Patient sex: F
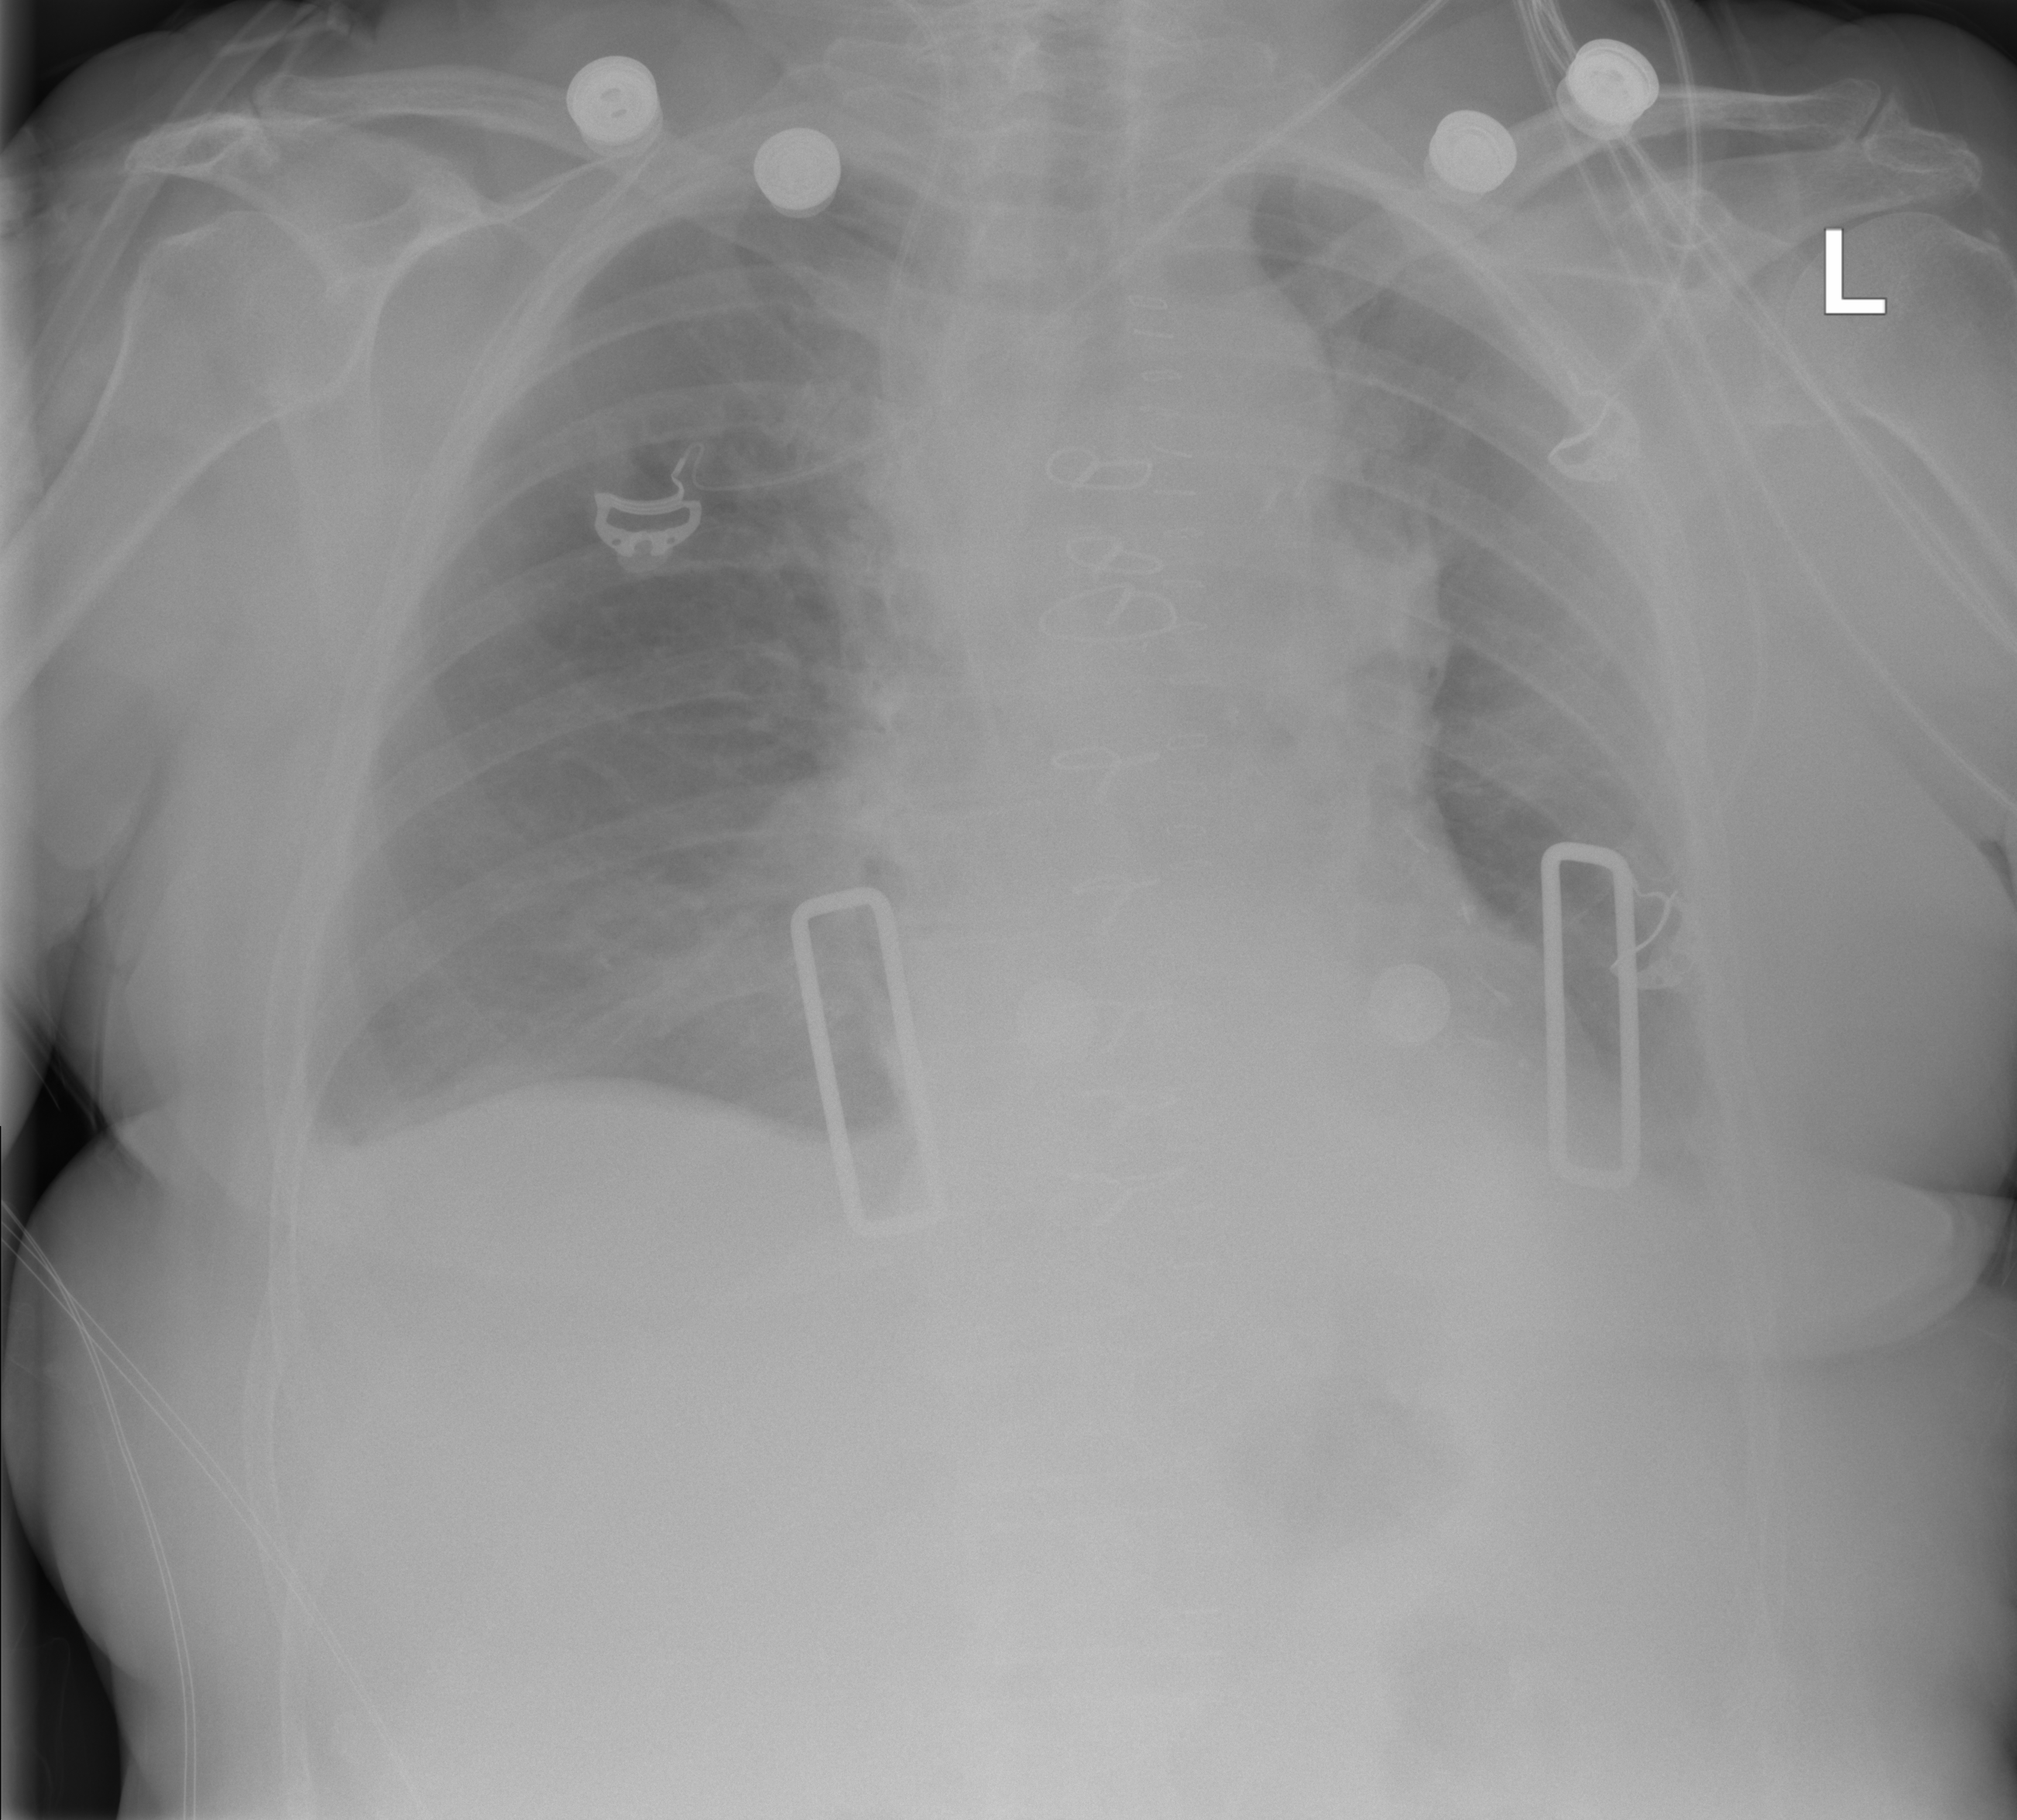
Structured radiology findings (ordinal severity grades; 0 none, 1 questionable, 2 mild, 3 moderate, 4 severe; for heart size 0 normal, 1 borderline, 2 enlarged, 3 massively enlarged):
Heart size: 0
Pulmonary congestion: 2
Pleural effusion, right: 2
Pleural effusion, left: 2
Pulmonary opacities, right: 0
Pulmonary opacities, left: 0
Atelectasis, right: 0
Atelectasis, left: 2